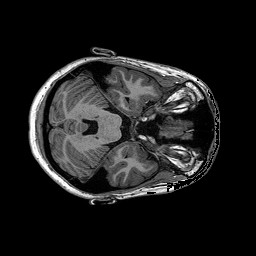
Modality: T1w
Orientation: coronal
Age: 22
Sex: female